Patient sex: F
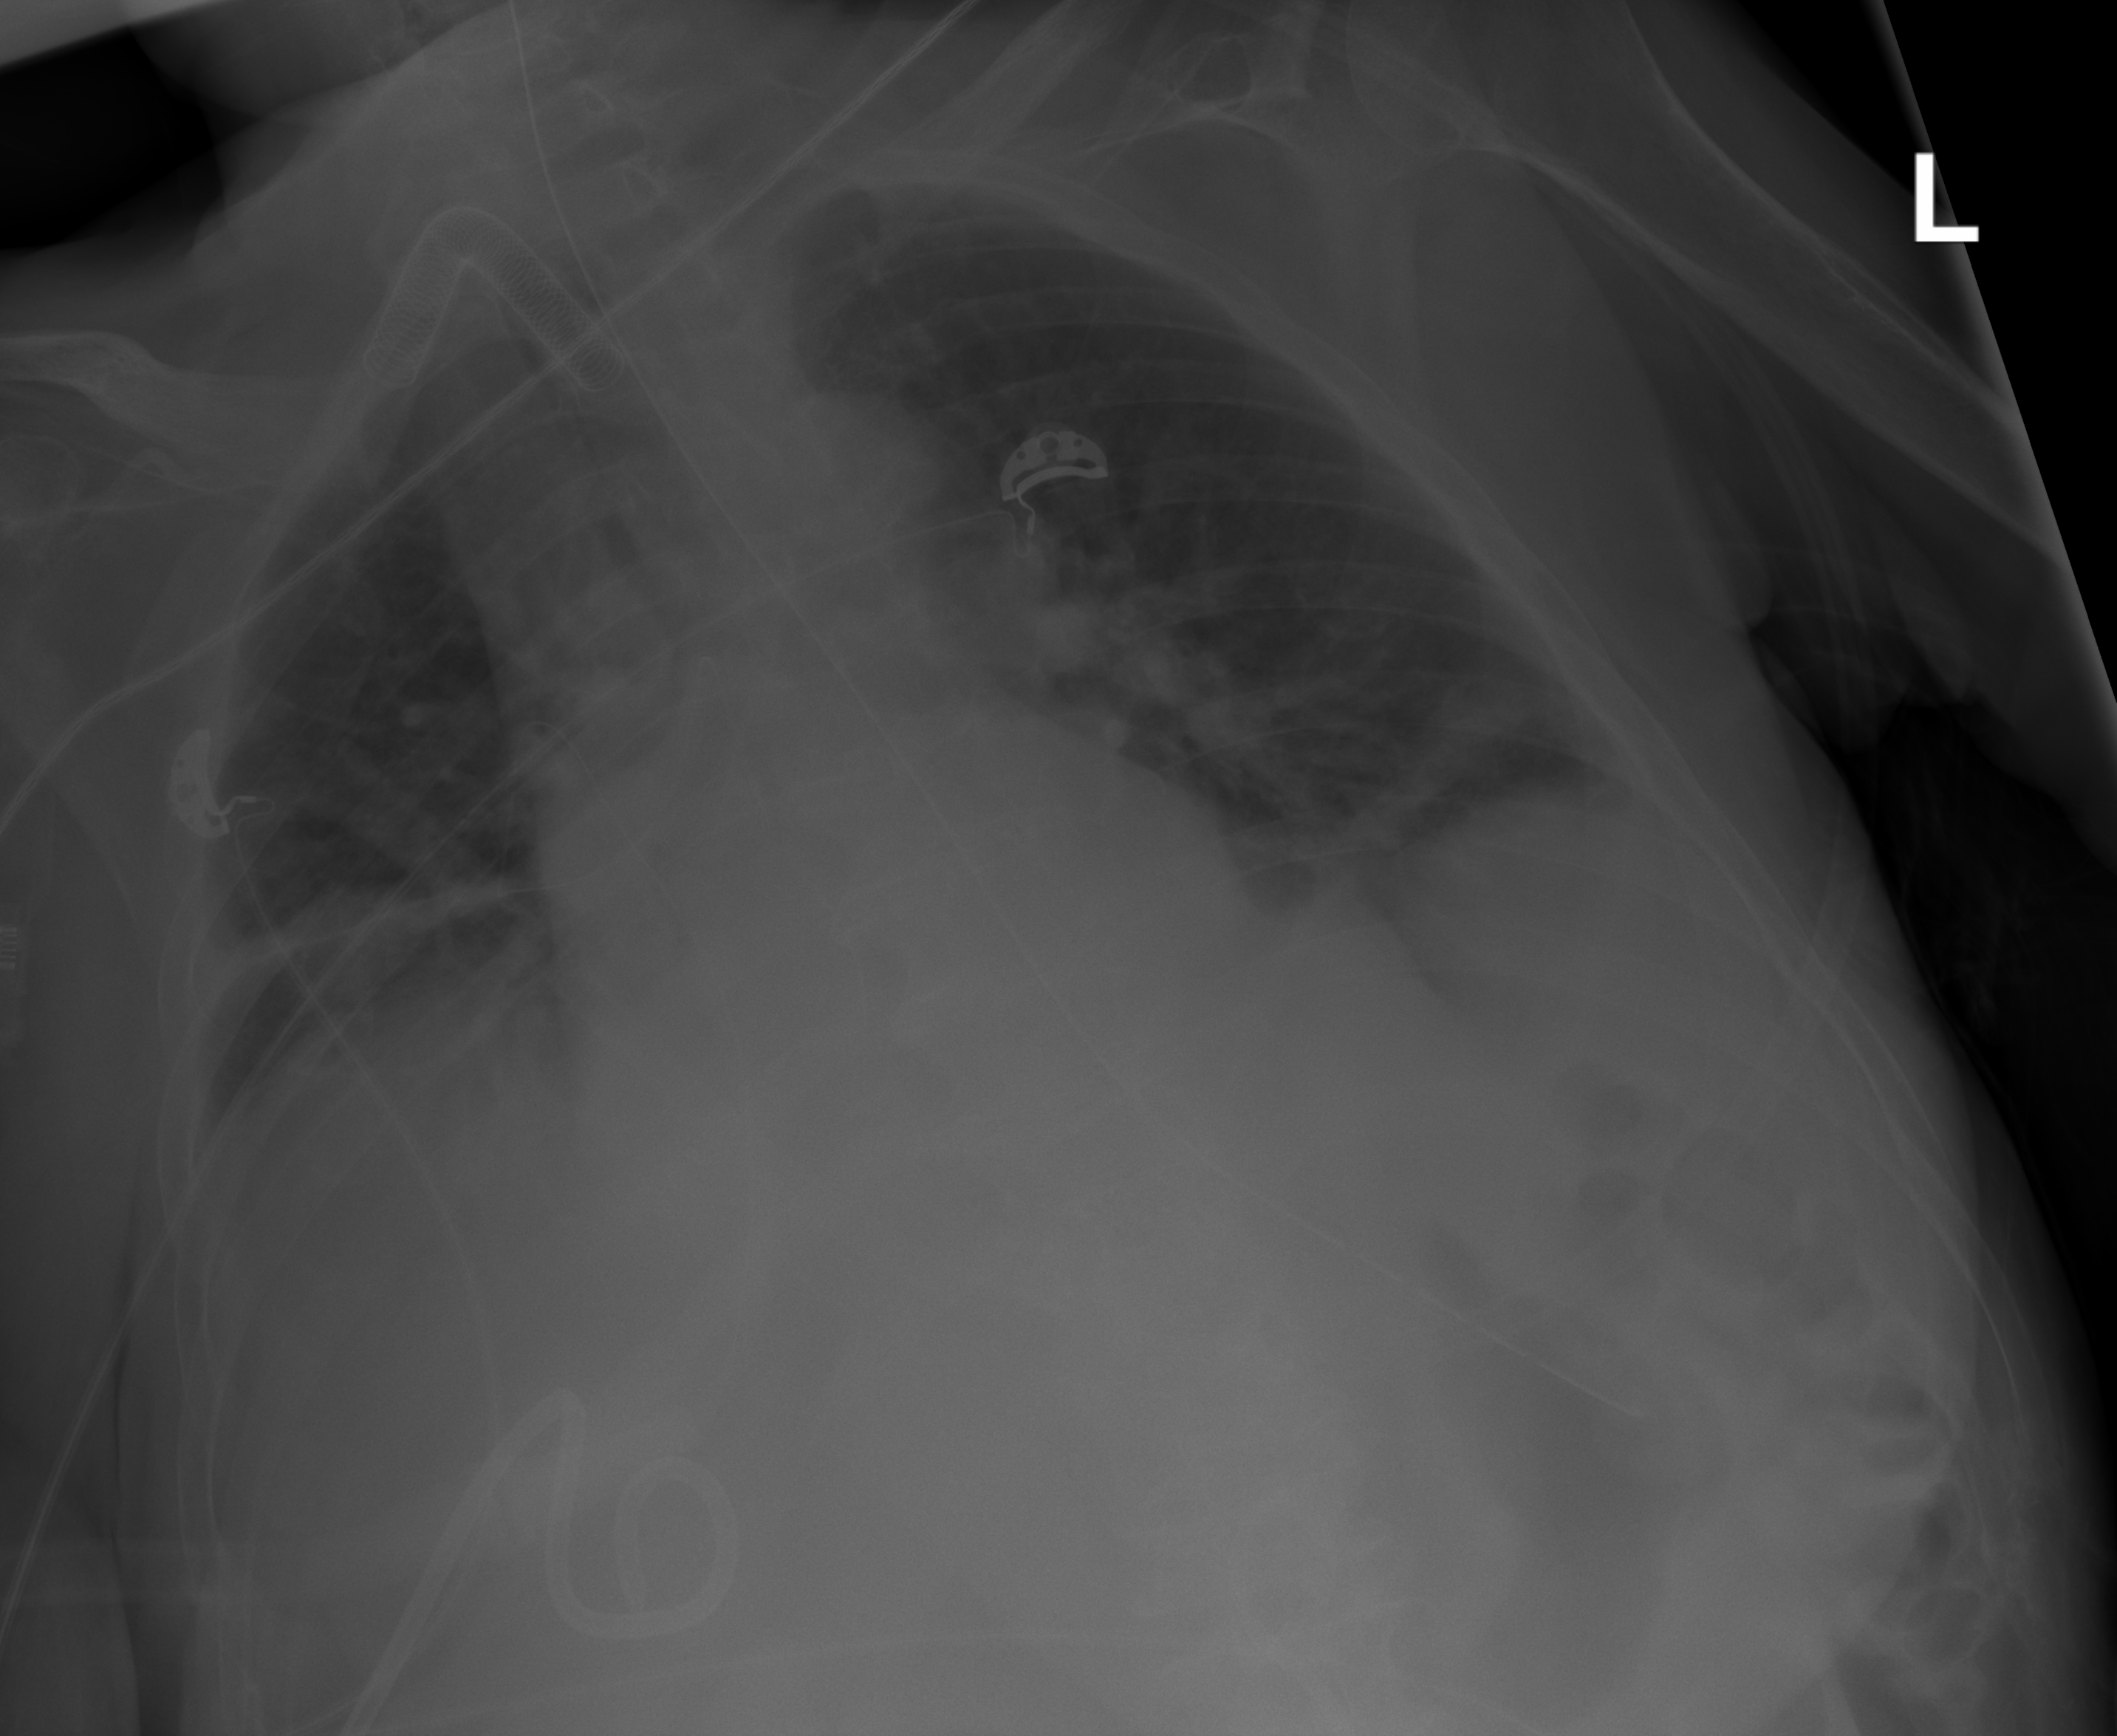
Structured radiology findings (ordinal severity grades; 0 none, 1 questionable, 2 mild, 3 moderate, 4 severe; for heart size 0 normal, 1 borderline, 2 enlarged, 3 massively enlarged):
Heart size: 2
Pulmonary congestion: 2
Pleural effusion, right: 2
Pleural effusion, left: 2
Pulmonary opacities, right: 1
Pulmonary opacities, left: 0
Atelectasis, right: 2
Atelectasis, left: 2